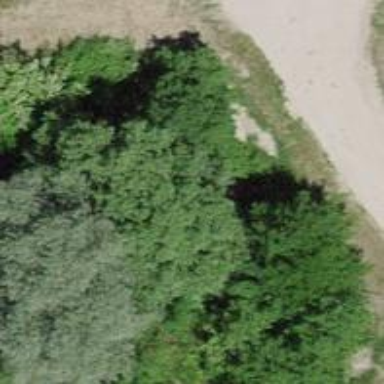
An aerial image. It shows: Single tag "natural: tree."